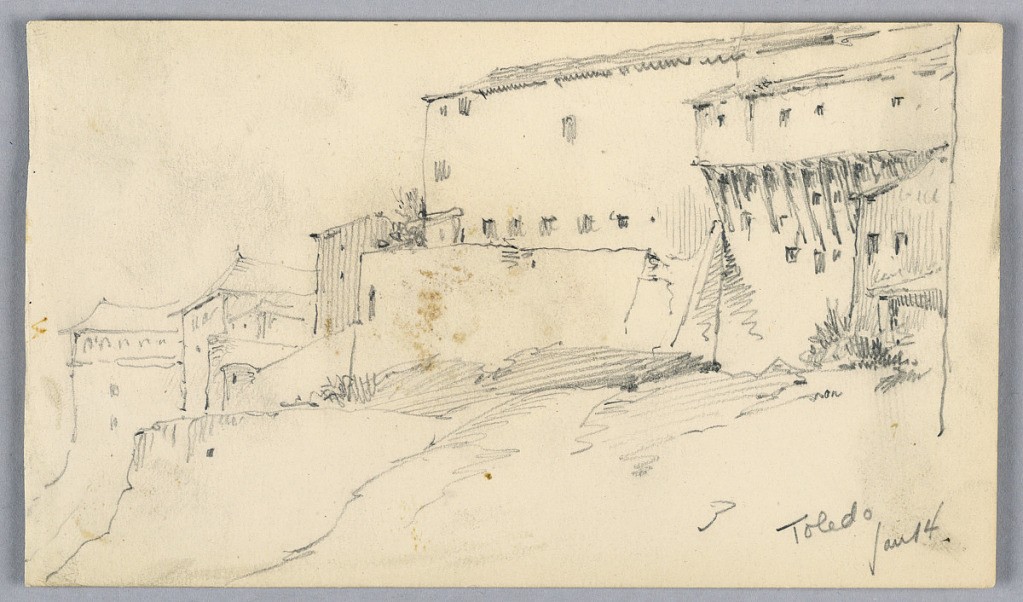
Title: Walls in Toledo
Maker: Arnold William Brunner, American, 1857–1925
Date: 1892
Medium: Graphite on paper
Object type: Drawing
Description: High walls, going off to left, of earth-work and wood, with buildings and a land drop.